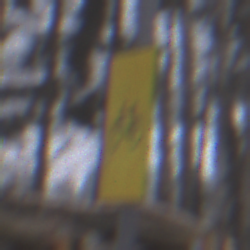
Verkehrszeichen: RadverkehrOhnePfeilsymbol
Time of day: Midday
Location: Outdoor (Nature)
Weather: Overcast
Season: Autumn
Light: Natural